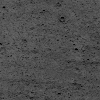
Atmospheric dust classification: not_dusty